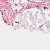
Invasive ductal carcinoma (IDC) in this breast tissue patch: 0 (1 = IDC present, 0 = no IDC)